Question: I am currently using signalR on Azure Websites with a single instance to push data to clients. No problems.
We're splitting our project into separate web/worker and wcf roles so we can scale them independently.
The site will work like this.
Scenario A
User submits some data to web role and it gets put in a service bus queue ready for worker A, sends a message to worker A that a new item has been added in case it's idle (to save polling). When worker A has processed it, sends a message back to web roles which pushes out to particular clients.
scenario B
receive data in wcf role and it gets put in a different service bus queue ready for worker B, wcf role sends message to worker B that a new item has been added in case it's idle. When worker B has processed it, sends a message to web roles and pushes it out to particular clients.
illustrated badly below:

I am going to enable signalR service bus backplane for the web roles to users. What i'm not sure about is how to get my roles communicating between each other.
I'll need:
> web role => worker Aworker A => web rolewcf role => worker Bworker B => web role
Am I creating hubs on web, worker A and worker B all with service bus topics? And then connecting somehow with the signalr .net clients? How do I make sure it goes to all instances of the web role without exposing it publicly?
For some reason it seems simple for hundreds of clients to connect via JavaScript to my web role hub but try and connect some internal ones and I can't quite figure it out.
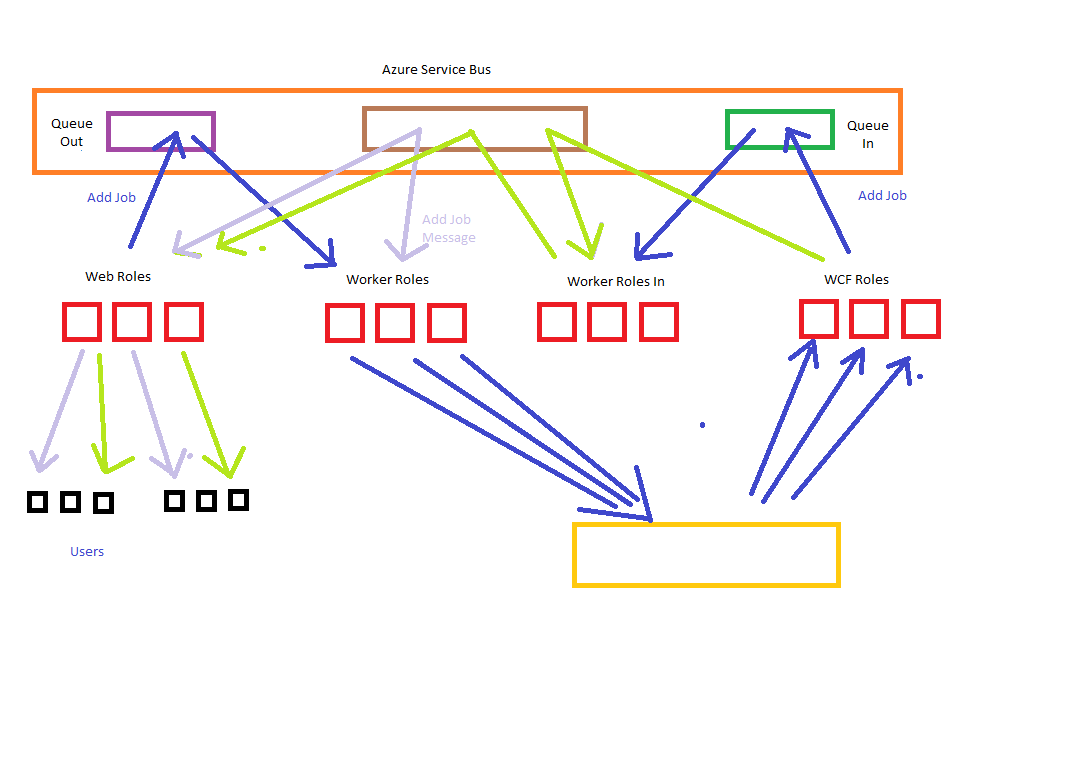
Answer: If anyones interested... What I ended up doing is this:
I created hubs on both the Web and Wcf role. The web role has a connection that allows javascript proxies at /signalr and the web and wcf role had one that didn't at /signalr-internal.
I used the Azure Service Bus as a backplane and let it handle both the web and wcf hubs automatically with no extra tinkering.
In the signalR authentication I probed to see where the connection was coming from (i.e an internal endpoint or the external ssl endpoing and denied / allowed access to particular hubs based on this. This allowed me to use the .net signalr clients on my workers that automatically connect / reconnect etc.
This ended up working nicely with no issues as of yet and it was simple to implement. I'll update if I run into any problems.
EDIT #1:
DO NOT USE THIS METHOD! Everything works splendidly until you actually deploy it into a live environment and then you get a host of issues that made me want to tear my hair out.
What I actually ended up doing (which work perfectly in live) was to use service bus Topics and create subscriptions to them for the listeners. This creates TCP connections and allows your communication to stay 100% internally without any crazy transport or boundary problems.
EDIT #2:
Since this post, Event Hubs were release and we switched over and never looked back. see last comment